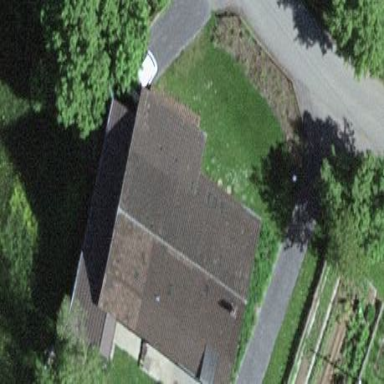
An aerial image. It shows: Detached building.